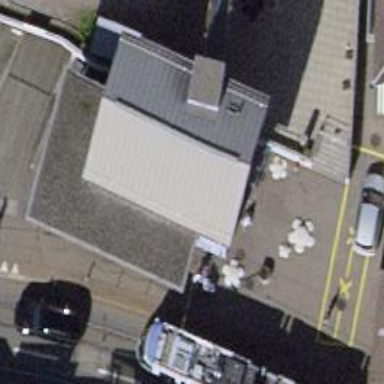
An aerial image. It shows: Community centre.